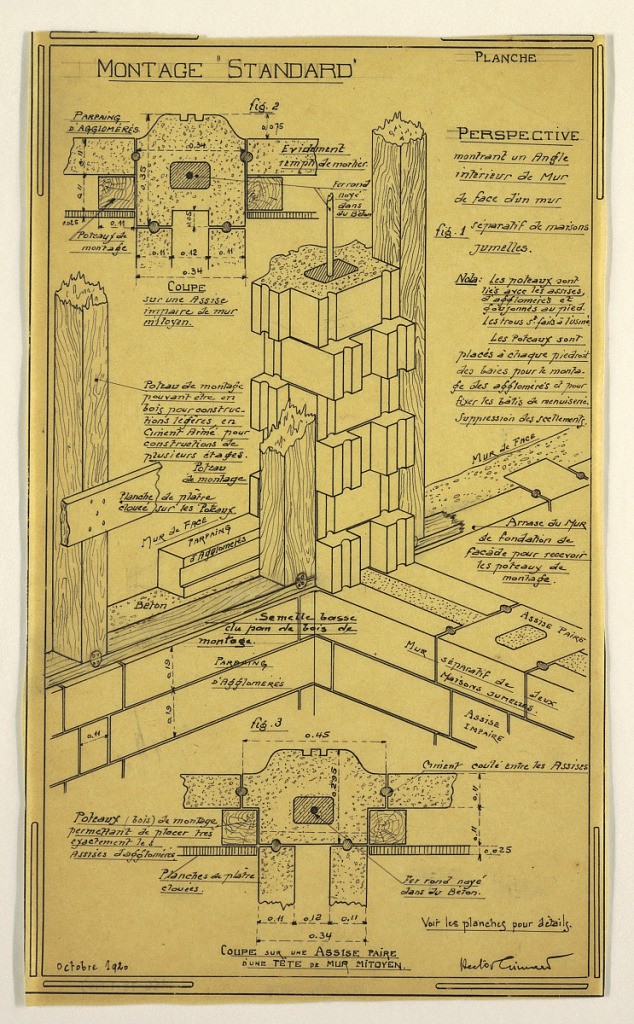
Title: Plate Illustrating Standard Assembly (“Montage ‘Standard’")
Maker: Hector Guimard, French, 1867–1942
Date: October 1920
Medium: Pen and black ink, graphite on tracing paper
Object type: Drawing
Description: Design for a mass-operational house by Guimard, detailing the construction of support columns.